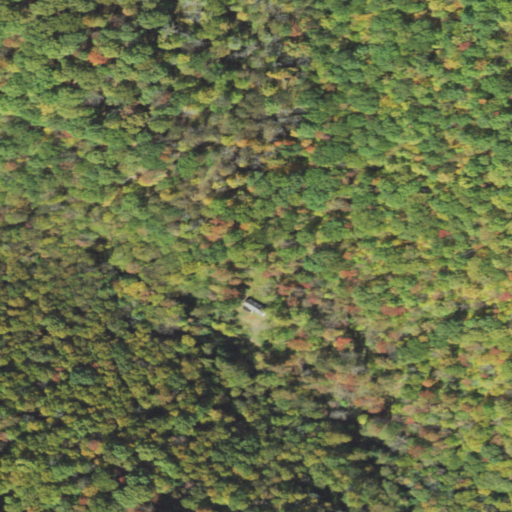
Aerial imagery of valley in Pennsylvania named Bear Pen Hollow containing deciduous forest, mixed forest, and open development